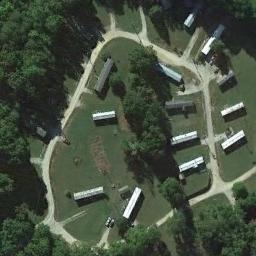
Label: residential